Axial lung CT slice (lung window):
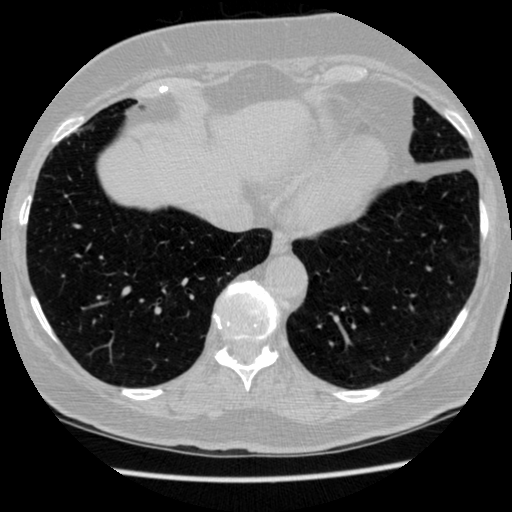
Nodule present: no